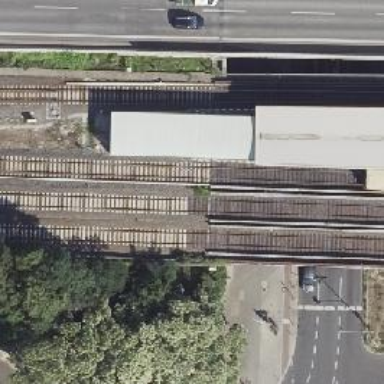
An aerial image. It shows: Railway bridge.